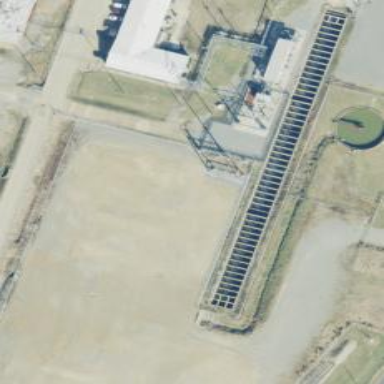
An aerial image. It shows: Gas turbine generator is in use.